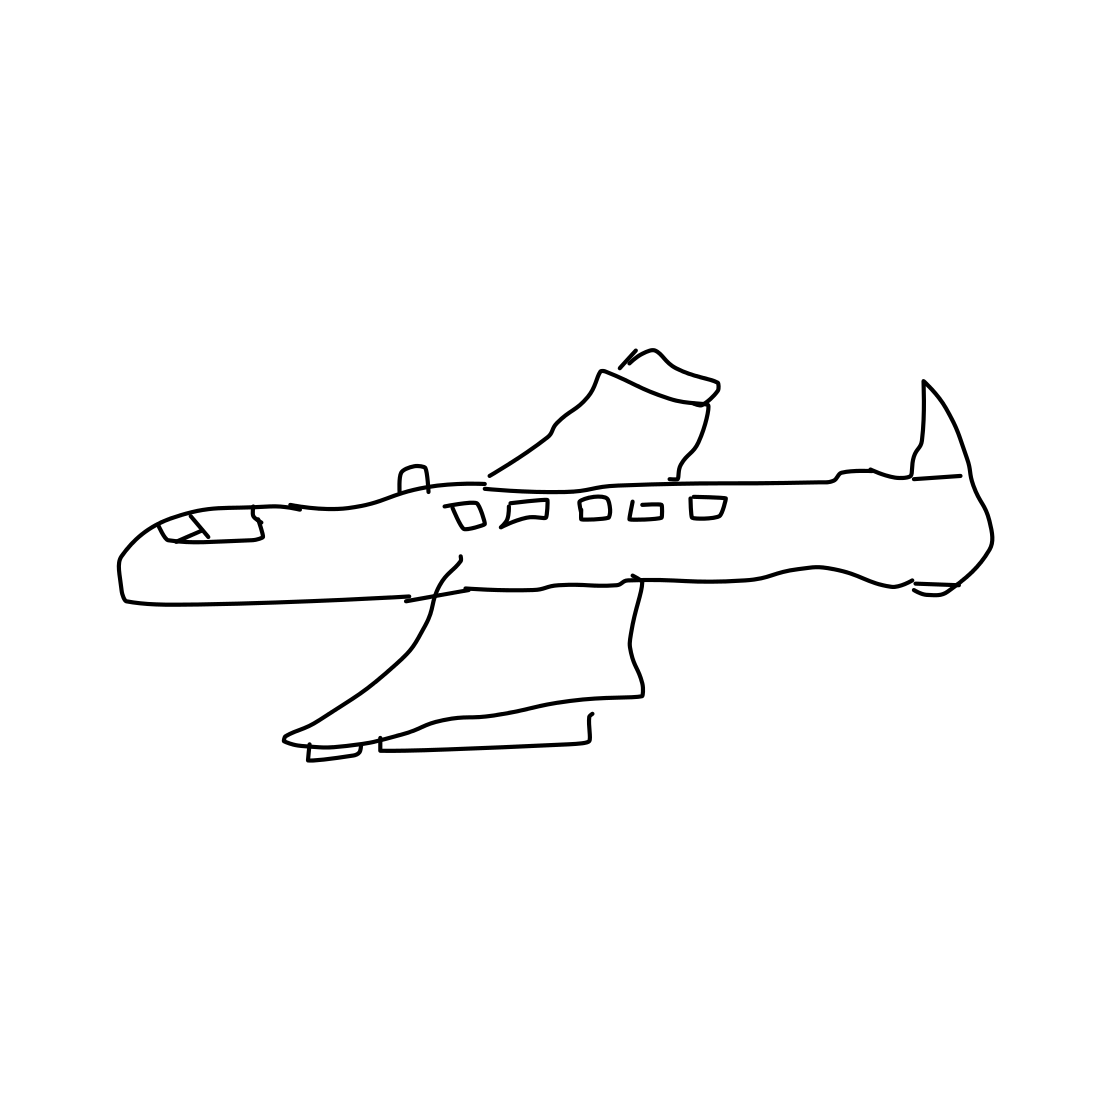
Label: airplane